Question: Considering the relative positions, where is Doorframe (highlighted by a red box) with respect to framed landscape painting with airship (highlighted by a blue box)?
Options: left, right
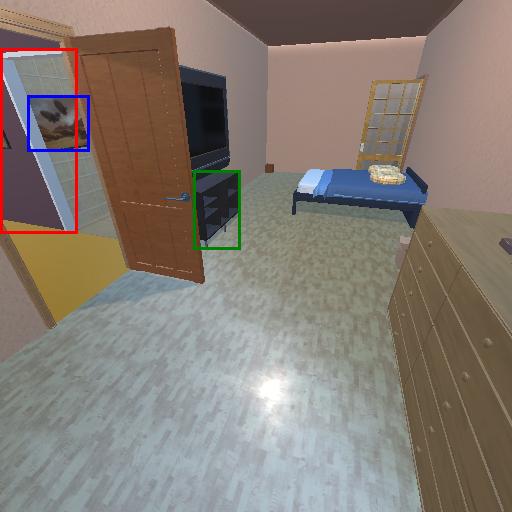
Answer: left